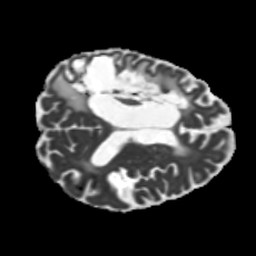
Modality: MD
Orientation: axial
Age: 56
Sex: male
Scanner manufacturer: siemens
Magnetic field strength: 3 T
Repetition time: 5.25 s
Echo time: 0.08 s